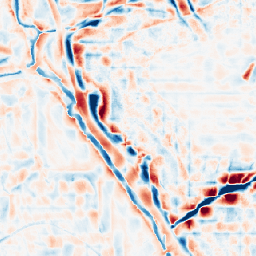
Category: wavelet
Decomposition family: wavelet_biorthogonal
Decomposition parameters: wavelet: bior2.4
level: 4
Upsampling method: nearest
Upsampling parameters: scale: 4
Upsampling scale: 4